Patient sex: F
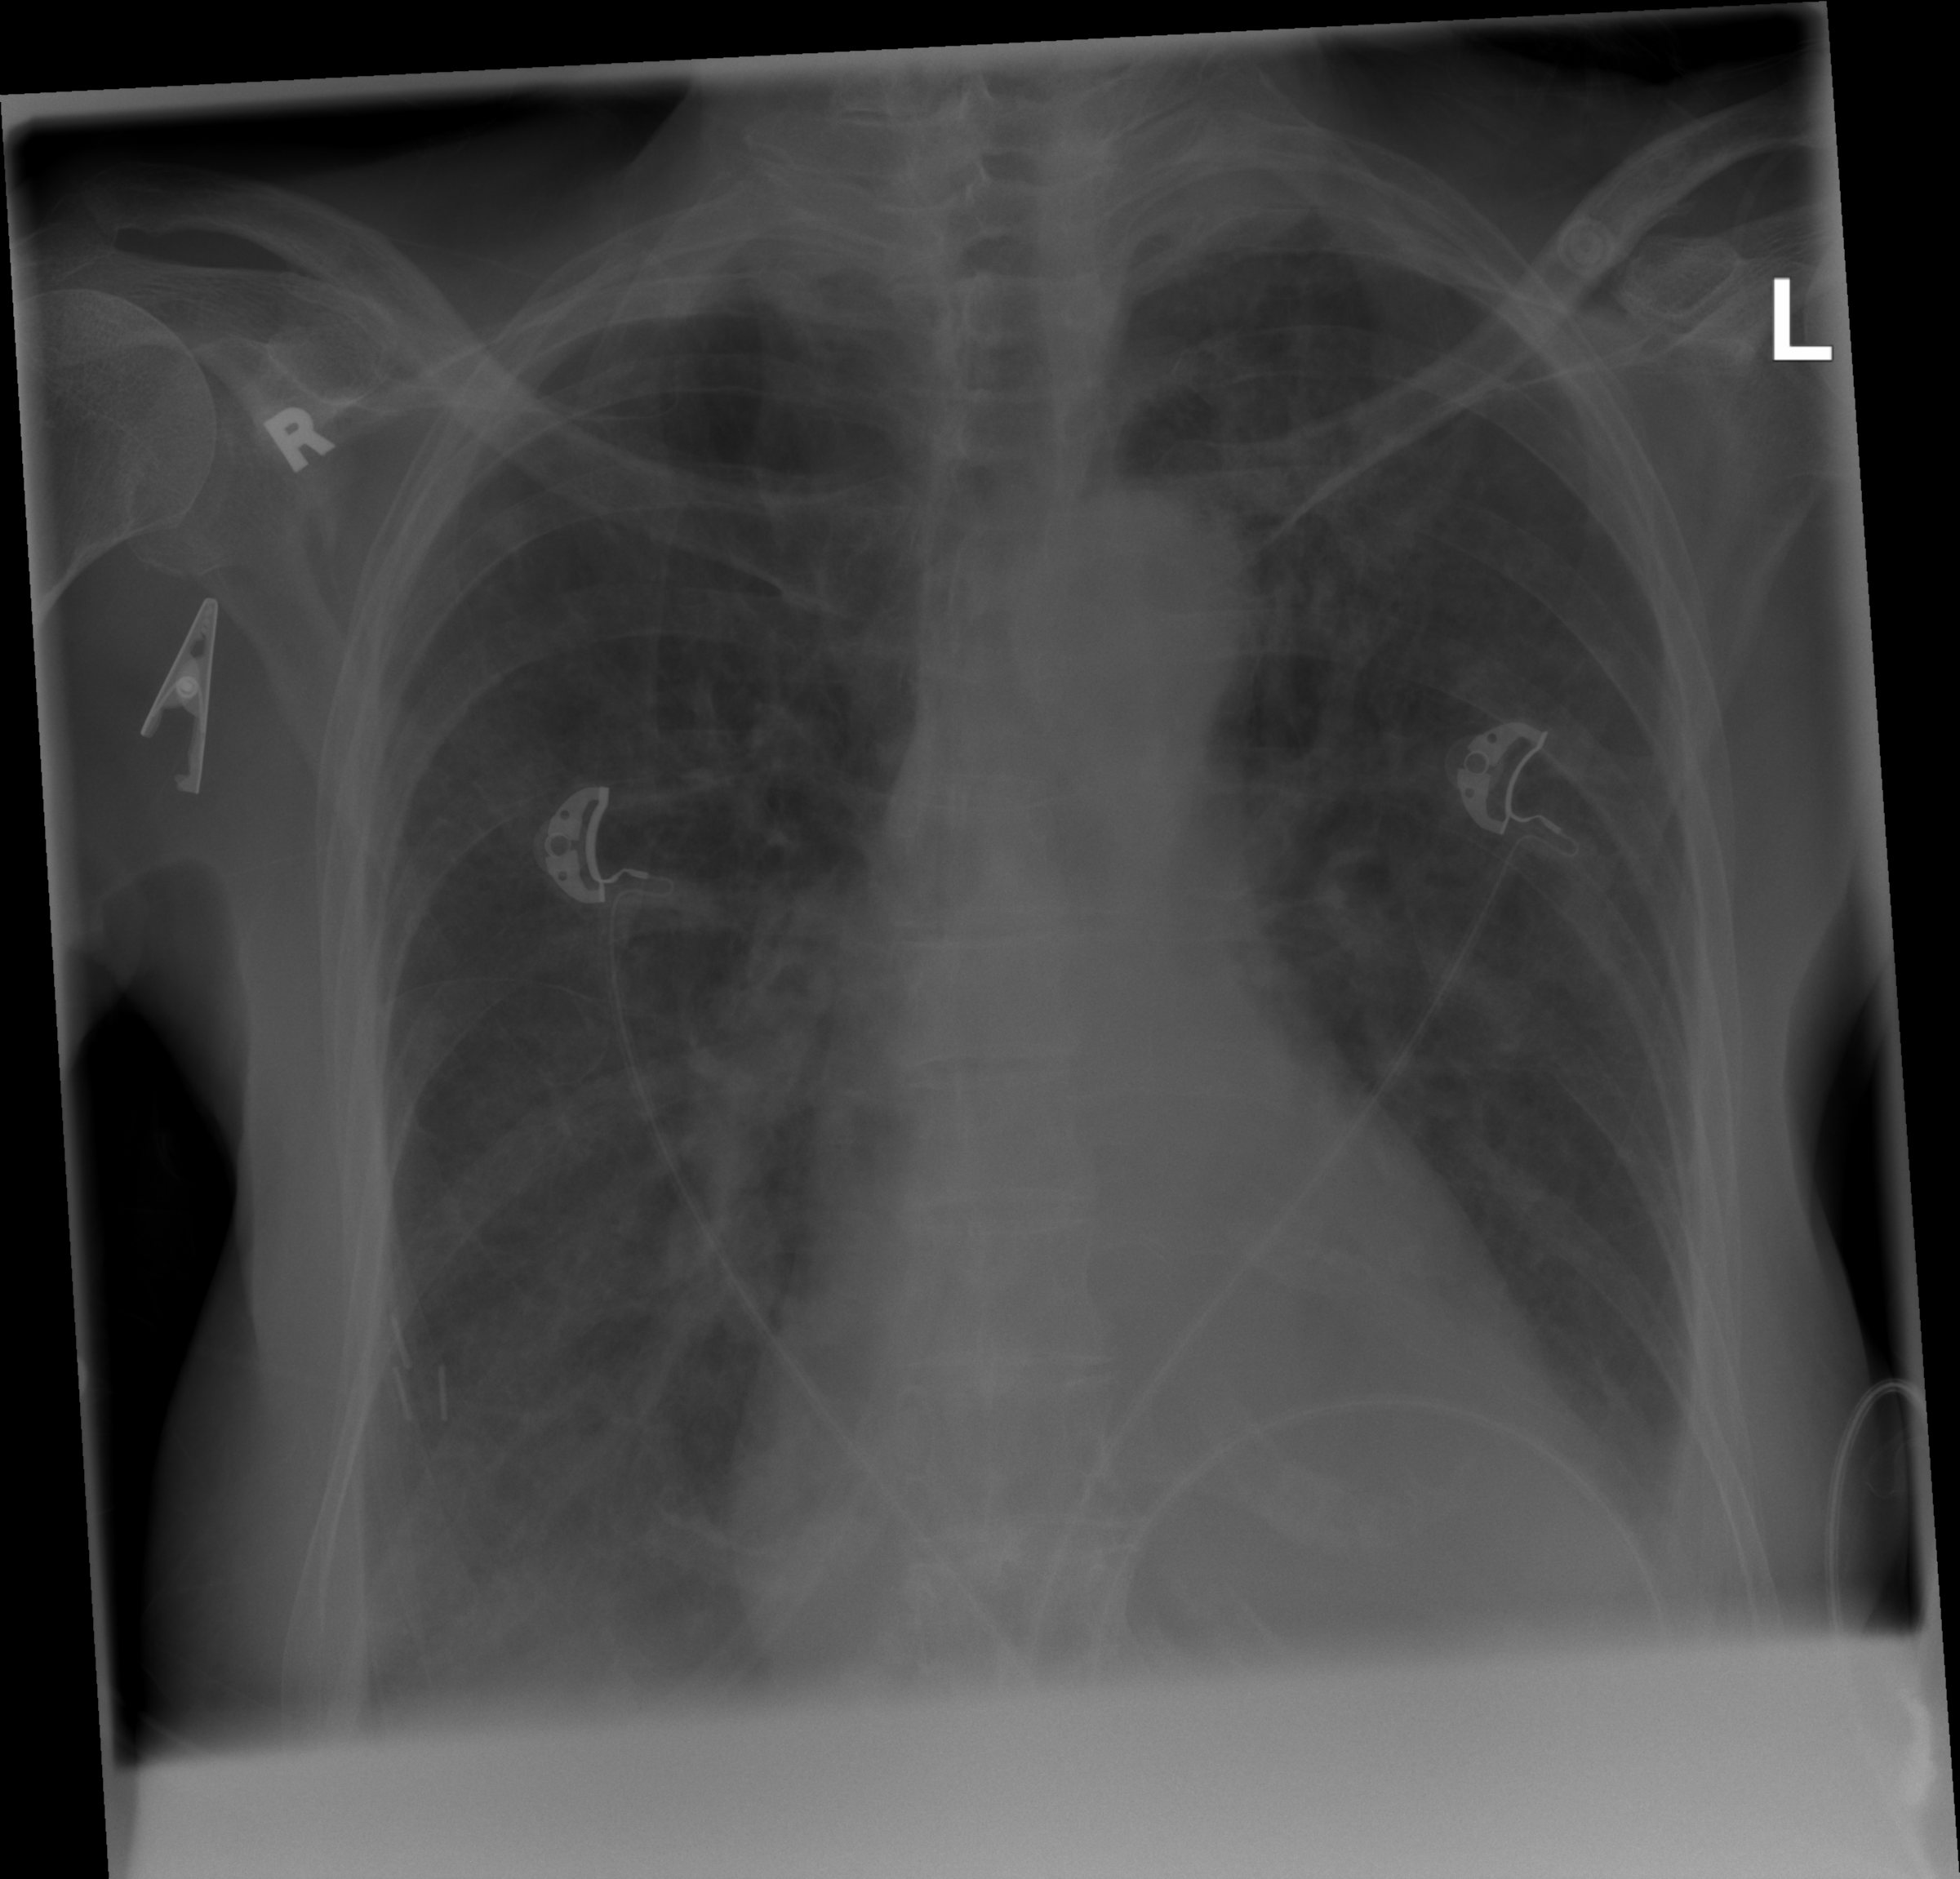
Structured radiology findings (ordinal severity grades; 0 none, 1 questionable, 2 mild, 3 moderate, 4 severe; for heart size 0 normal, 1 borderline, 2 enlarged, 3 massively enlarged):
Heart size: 0
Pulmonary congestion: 1
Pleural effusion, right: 0
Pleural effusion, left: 0
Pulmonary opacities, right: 0
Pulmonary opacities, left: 0
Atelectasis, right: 2
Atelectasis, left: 2